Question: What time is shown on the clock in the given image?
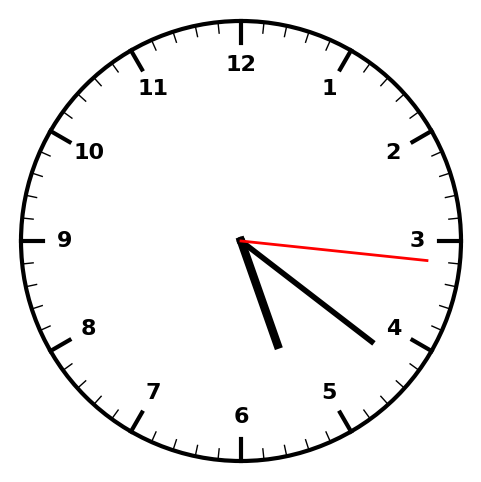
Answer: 05:21:16